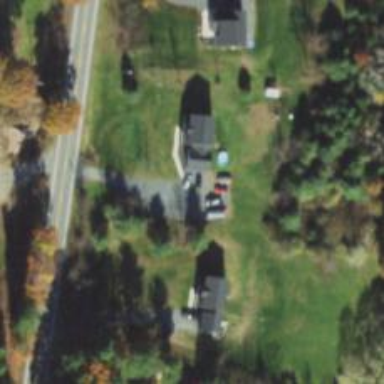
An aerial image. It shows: Driveway leading to service road.